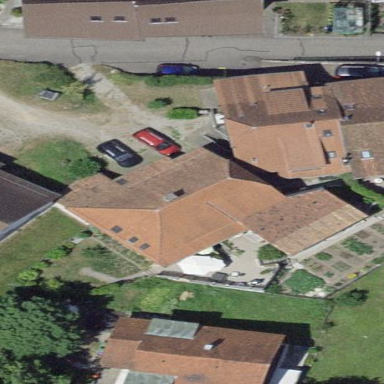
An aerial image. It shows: Building with tile roof.